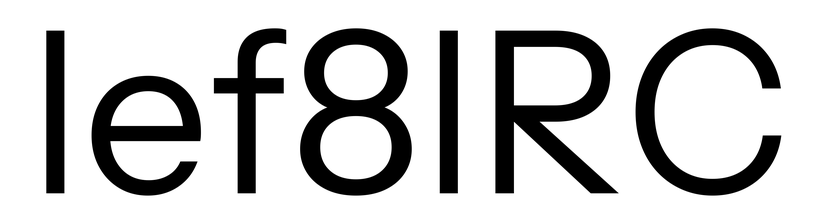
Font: InstrumentSans_Regular